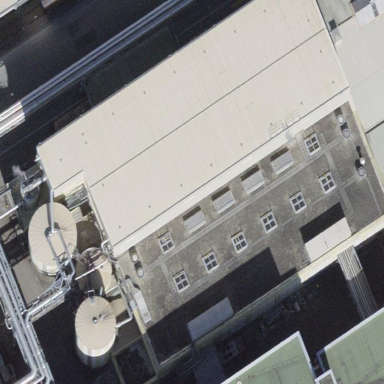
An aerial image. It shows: Industrial building.